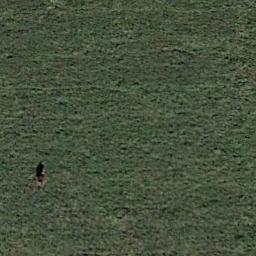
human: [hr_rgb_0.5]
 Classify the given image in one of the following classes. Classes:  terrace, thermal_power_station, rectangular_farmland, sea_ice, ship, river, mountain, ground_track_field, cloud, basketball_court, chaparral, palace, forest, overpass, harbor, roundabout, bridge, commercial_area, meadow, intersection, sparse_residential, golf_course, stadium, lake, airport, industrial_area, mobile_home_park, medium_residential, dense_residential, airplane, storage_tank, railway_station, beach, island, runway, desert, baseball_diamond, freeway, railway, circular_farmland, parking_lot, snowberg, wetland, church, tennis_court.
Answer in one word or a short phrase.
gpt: meadow